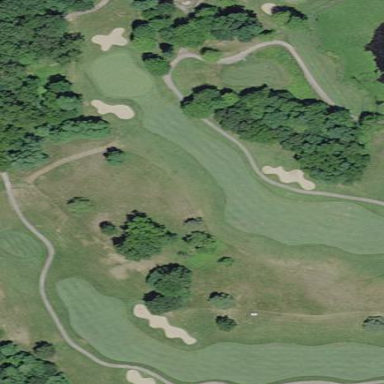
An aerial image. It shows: Golf fairway in the image.